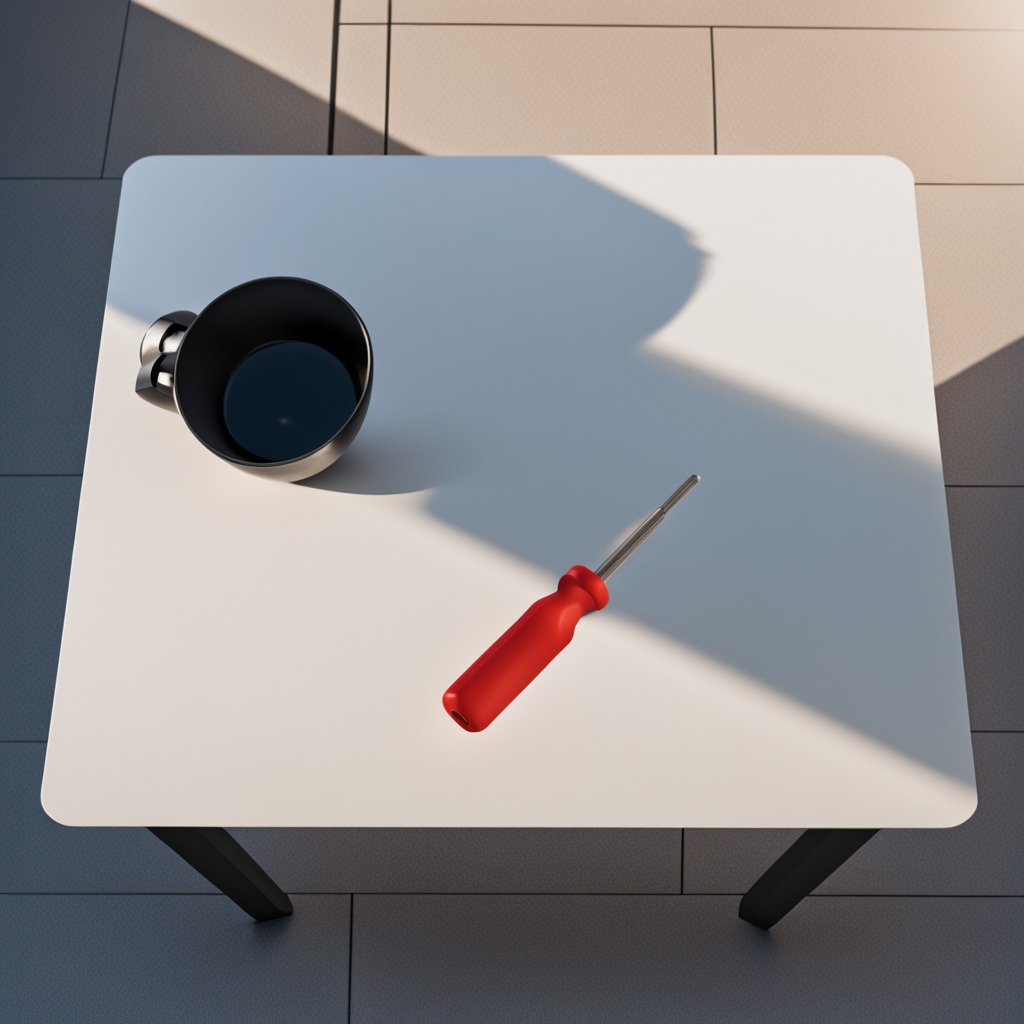
A screwdriver is lying on the table.